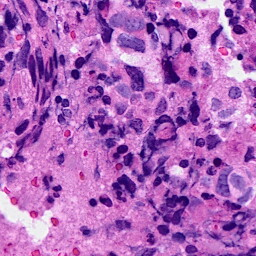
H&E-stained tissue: Breast